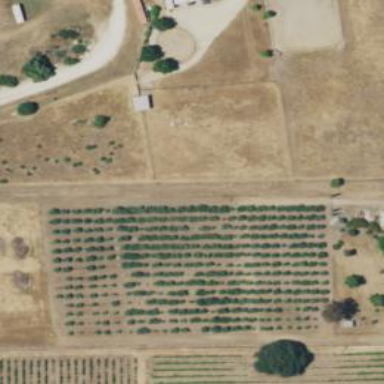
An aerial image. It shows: Orchard.